Question: After reading <URL> to generate the pdf from tiled TIFF image.
I got a big TIFF image around 4MB, which has tiles. I used iTextSharp before but it is not supporting tiles error.
But how do I add the 'PresentationCore.dll' assembly in my web project reference?
I could not able to see in 'Add Reference dialog'. I use '.Net 4.0 ASP.Net webform project'

It shows only System.Windows.Presentation
Also do any one processed tiled TIFF to pdf with .Net built in Framework classes with out using 3rd party libraries like LibTIFF?
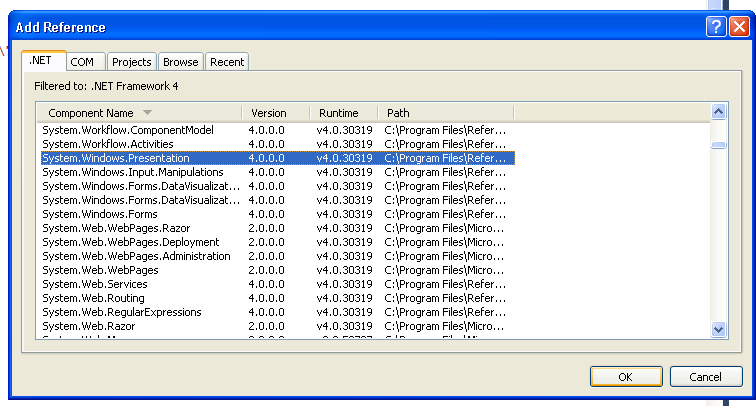
Answer: 'PresentationCore' is a part of , which is a .NET Framework built-in feature. You should be able to add it easily for both MVC and classic ASP.NET for .NET Framework v3.5 or later.
Please note that the assembly name used by 'PresentationCore.dll' is plain 'PresentationCore'. It any prefixes (e.g. System.PresentationCore, Microsoft.PresentationCore). Perhaps this is the reason you're having trouble finding it on the Framework Assemblies list.